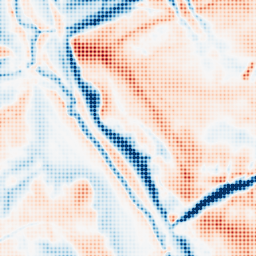
Category: multiscale
Decomposition family: dog
Decomposition parameters: sigma_low: 1
sigma_high: 10
Upsampling method: sinc_blackman
Upsampling parameters: scale: 8
kernel_size: 8
Upsampling scale: 8